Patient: sex M, age 61
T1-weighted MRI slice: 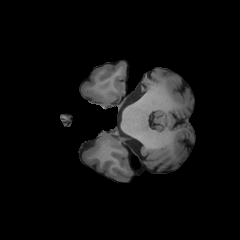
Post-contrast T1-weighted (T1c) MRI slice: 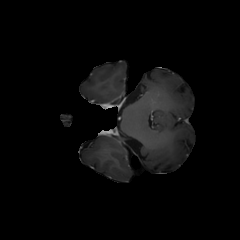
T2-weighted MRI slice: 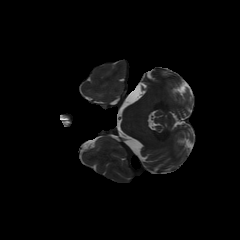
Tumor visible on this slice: no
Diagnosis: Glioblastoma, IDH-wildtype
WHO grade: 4